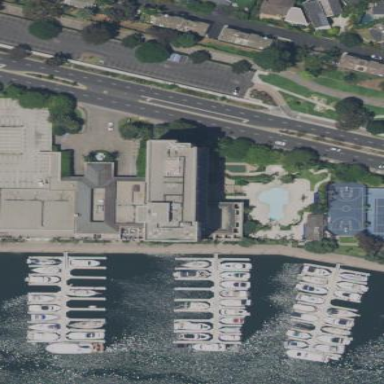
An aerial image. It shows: Section of hotel building.